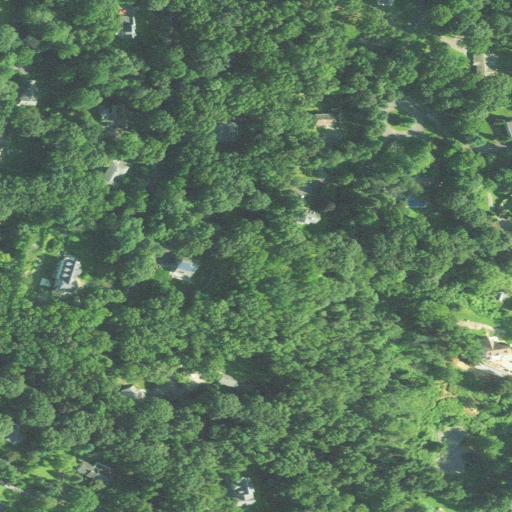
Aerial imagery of mountain in Connecticut named Sugar Loaf Hill containing deciduous forest, open development, mixed forest, low intensity development, medium intensity development, open water, and pasture